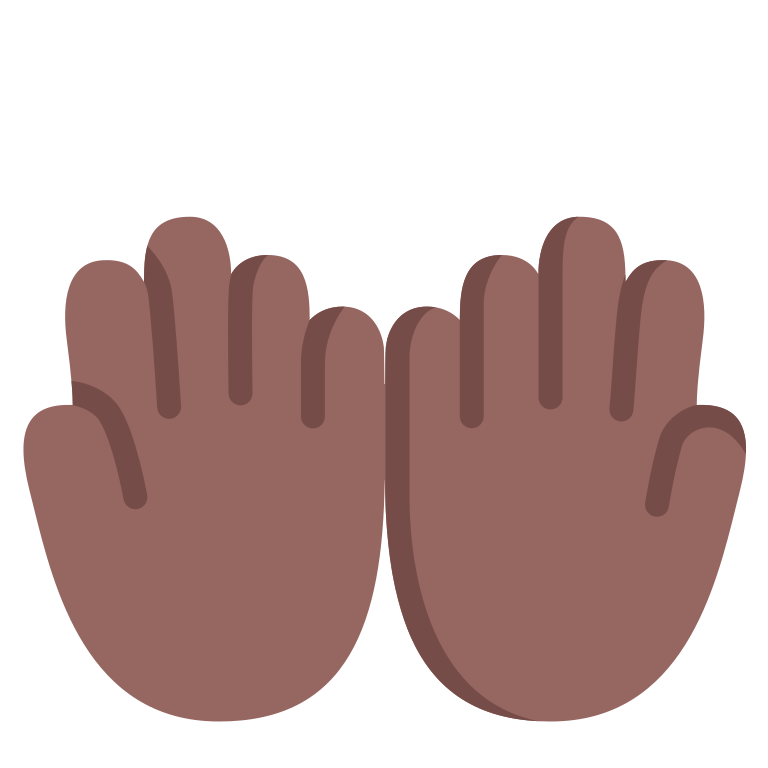
palms up together flat  dark